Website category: phone
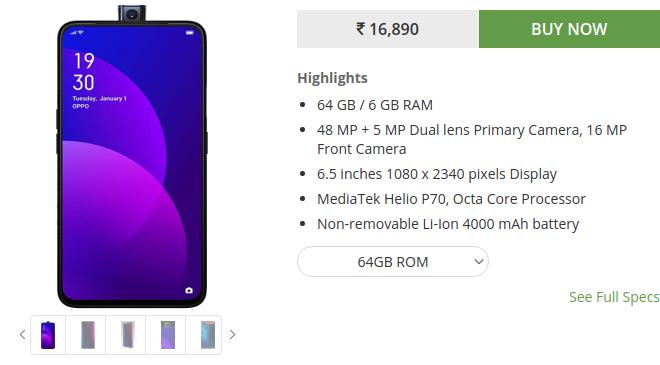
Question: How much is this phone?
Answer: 16,890

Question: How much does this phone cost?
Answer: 16,890

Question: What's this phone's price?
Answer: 16,890

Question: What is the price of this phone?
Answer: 16,890

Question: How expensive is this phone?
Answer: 16,890

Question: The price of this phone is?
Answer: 16,890

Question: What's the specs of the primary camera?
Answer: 48 MP + 5 MP Dual lens Primary Camera

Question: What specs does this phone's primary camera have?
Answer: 48 MP + 5 MP Dual lens Primary Camera

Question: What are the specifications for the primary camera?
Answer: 48 MP + 5 MP Dual lens Primary Camera

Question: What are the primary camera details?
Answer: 48 MP + 5 MP Dual lens Primary Camera

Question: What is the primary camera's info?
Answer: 48 MP + 5 MP Dual lens Primary Camera

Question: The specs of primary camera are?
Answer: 48 MP + 5 MP Dual lens Primary Camera

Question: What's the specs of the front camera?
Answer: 16 MP Front Camera

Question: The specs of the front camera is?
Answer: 16 MP Front Camera

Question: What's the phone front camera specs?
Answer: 16 MP Front Camera

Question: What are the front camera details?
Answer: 16 MP Front Camera

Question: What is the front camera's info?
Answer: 16 MP Front Camera

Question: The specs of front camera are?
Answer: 16 MP Front Camera

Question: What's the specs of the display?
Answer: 6.5 inches 1080 x 2340 pixels Display

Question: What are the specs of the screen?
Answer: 6.5 inches 1080 x 2340 pixels Display

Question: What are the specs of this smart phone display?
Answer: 6.5 inches 1080 x 2340 pixels Display

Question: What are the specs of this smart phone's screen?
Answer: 6.5 inches 1080 x 2340 pixels Display

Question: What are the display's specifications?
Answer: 6.5 inches 1080 x 2340 pixels Display

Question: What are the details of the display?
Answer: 6.5 inches 1080 x 2340 pixels Display

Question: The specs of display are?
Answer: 6.5 inches 1080 x 2340 pixels Display

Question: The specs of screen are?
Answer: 6.5 inches 1080 x 2340 pixels Display

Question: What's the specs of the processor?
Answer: MediaTek Helio P70, Octa Core Processor

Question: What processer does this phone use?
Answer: MediaTek Helio P70, Octa Core Processor

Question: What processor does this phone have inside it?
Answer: MediaTek Helio P70, Octa Core Processor

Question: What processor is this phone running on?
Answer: MediaTek Helio P70, Octa Core Processor

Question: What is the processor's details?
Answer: MediaTek Helio P70, Octa Core Processor

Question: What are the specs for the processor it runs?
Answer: MediaTek Helio P70, Octa Core Processor

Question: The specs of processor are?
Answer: MediaTek Helio P70, Octa Core Processor

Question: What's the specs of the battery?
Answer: Non-removable Li-Ion 4000 mAh battery

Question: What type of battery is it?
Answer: Non-removable Li-Ion 4000 mAh battery

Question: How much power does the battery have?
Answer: Non-removable Li-Ion 4000 mAh battery

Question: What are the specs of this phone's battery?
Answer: Non-removable Li-Ion 4000 mAh battery

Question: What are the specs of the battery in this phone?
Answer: Non-removable Li-Ion 4000 mAh battery

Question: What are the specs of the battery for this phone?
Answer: Non-removable Li-Ion 4000 mAh battery

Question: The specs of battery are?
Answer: Non-removable Li-Ion 4000 mAh battery